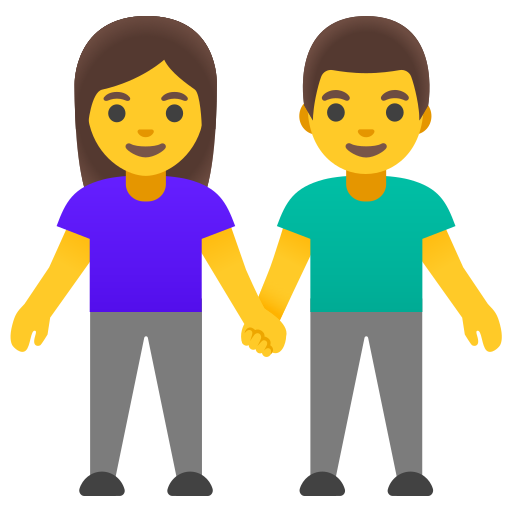
Emoji: 👫